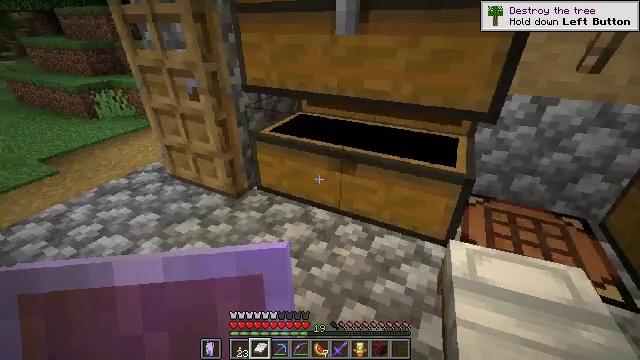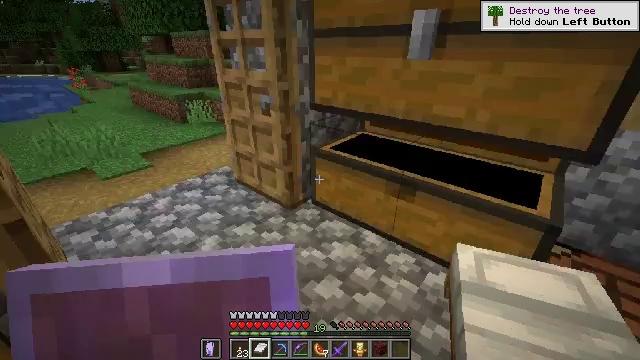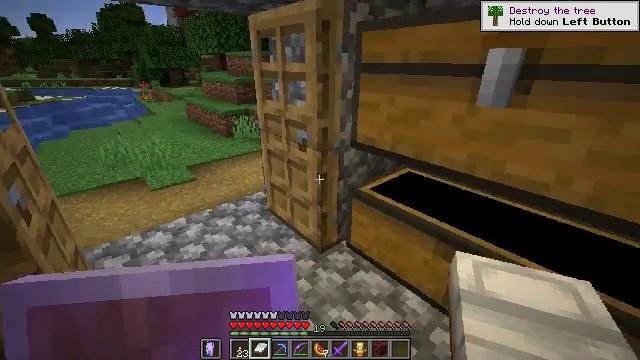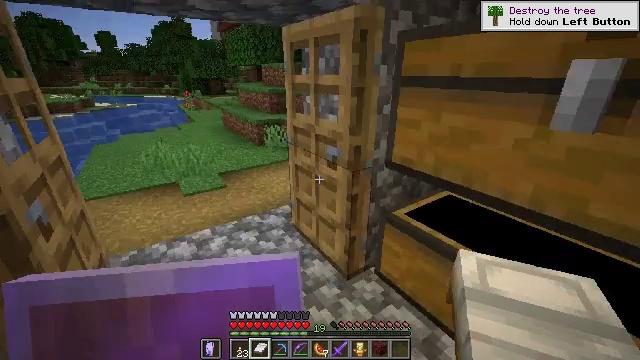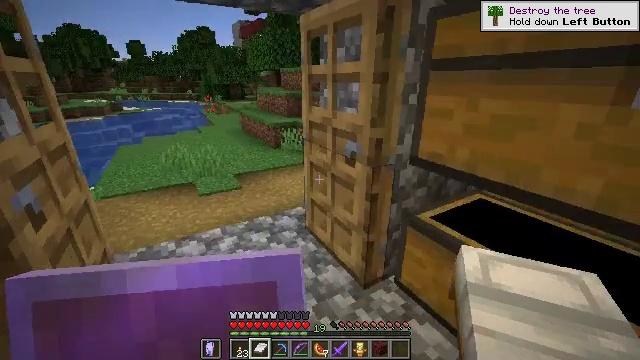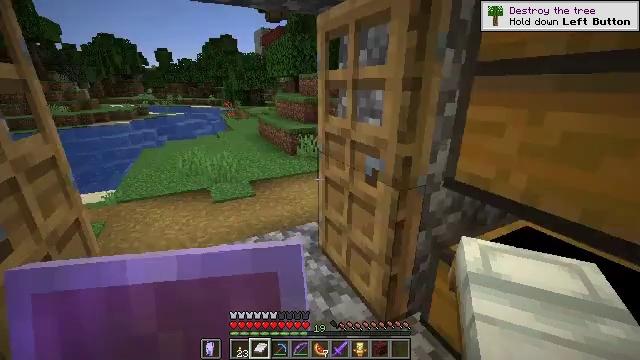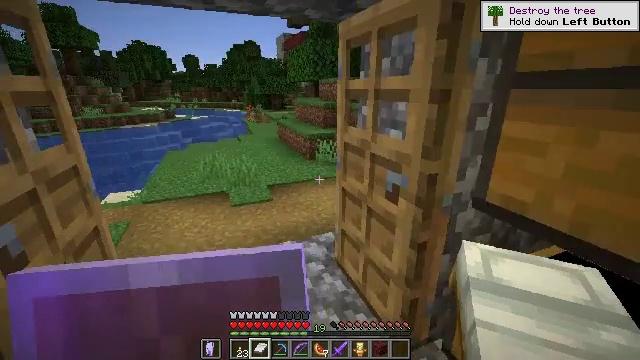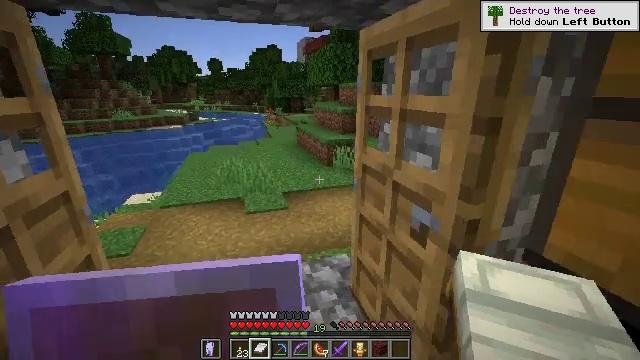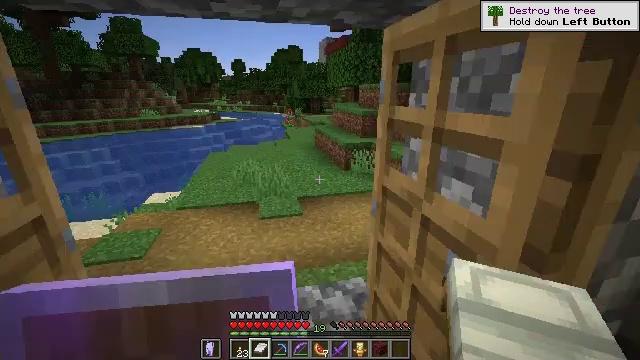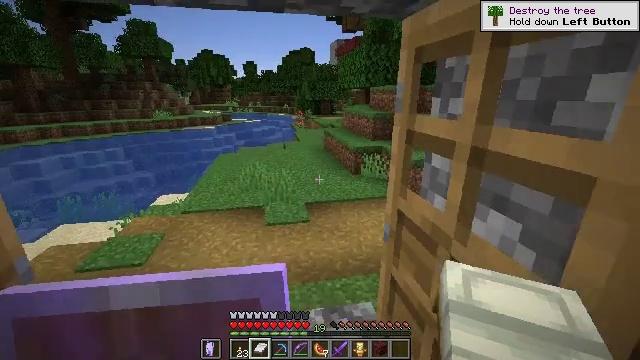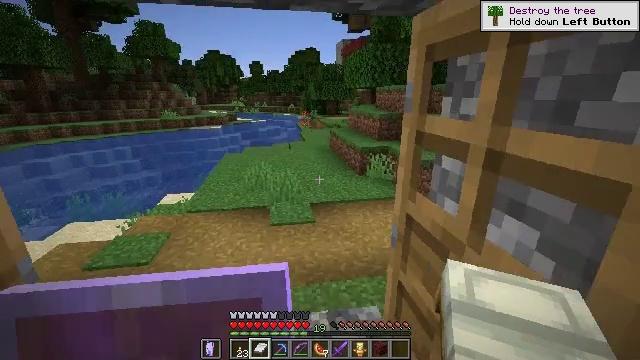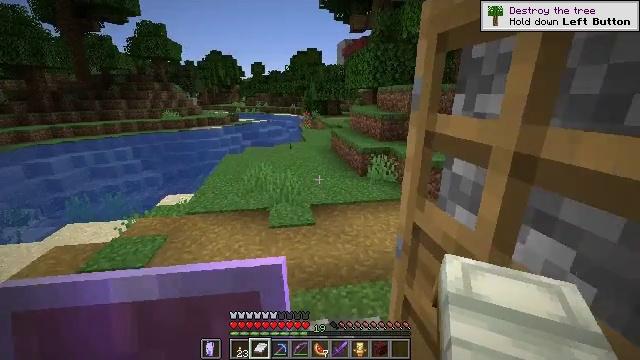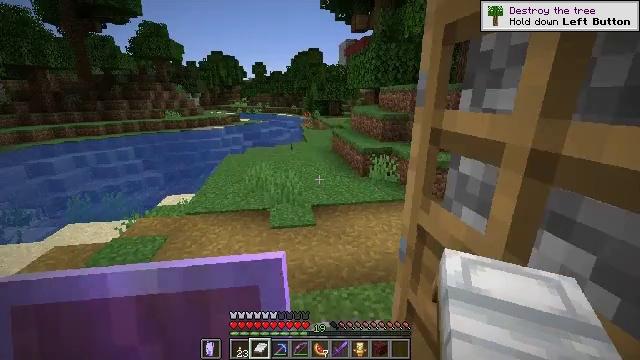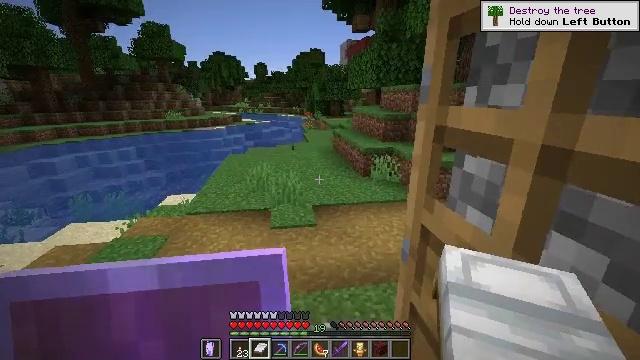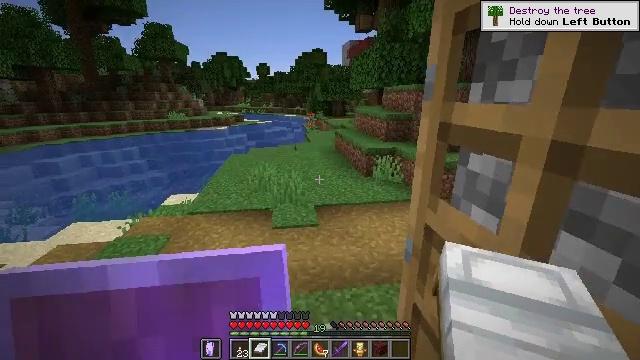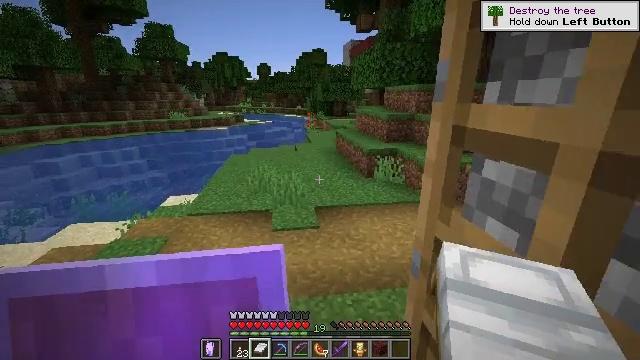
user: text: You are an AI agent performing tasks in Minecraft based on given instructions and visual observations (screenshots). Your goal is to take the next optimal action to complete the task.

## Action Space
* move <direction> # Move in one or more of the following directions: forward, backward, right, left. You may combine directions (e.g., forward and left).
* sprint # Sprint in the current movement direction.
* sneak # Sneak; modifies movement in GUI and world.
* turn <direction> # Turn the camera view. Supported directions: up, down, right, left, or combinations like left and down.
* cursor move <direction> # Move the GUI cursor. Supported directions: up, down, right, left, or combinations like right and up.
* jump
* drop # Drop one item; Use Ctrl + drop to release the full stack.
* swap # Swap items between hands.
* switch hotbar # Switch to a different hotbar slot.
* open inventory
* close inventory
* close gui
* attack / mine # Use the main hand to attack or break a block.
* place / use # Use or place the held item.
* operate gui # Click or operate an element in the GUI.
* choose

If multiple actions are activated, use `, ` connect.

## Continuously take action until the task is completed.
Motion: motion action
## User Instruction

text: Put a potato in the furnace to craft a baked potato.
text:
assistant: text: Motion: move forward, turn left and up
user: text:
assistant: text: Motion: move forward, turn left and up
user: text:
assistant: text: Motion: move forward, turn left and up
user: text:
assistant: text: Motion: move forward, turn left and up
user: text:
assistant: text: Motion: move forward, turn left and up
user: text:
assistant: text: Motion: move forward, turn left
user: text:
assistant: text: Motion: move forward, turn left
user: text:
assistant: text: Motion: move forward, turn left
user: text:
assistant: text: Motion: move forward, turn left
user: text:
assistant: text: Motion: turn left
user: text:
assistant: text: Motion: no_op
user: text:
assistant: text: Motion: no_op
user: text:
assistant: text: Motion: no_op
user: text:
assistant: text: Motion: no_op
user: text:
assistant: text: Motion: move forward
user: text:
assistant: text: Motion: move forward
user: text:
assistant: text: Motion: no_op
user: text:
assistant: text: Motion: move forward
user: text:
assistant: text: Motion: move forward
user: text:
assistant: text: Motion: move forward
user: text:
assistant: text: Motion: move forward
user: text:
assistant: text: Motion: move forward, turn right
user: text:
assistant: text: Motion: move forward, turn right
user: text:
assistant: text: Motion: move forward, turn right
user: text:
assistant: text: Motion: move forward, turn right
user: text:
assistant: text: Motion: move forward, turn right
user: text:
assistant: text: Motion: move forward, turn right and up
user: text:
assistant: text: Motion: move forward, turn right and up
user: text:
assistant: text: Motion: move forward, turn right
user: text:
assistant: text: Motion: move forward, turn right